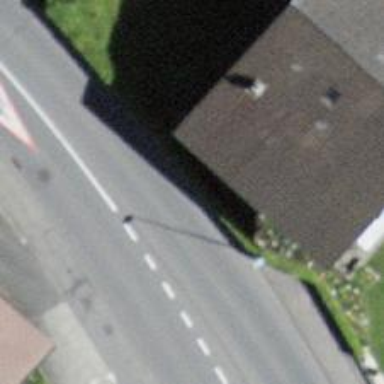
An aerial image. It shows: Post box is visible.